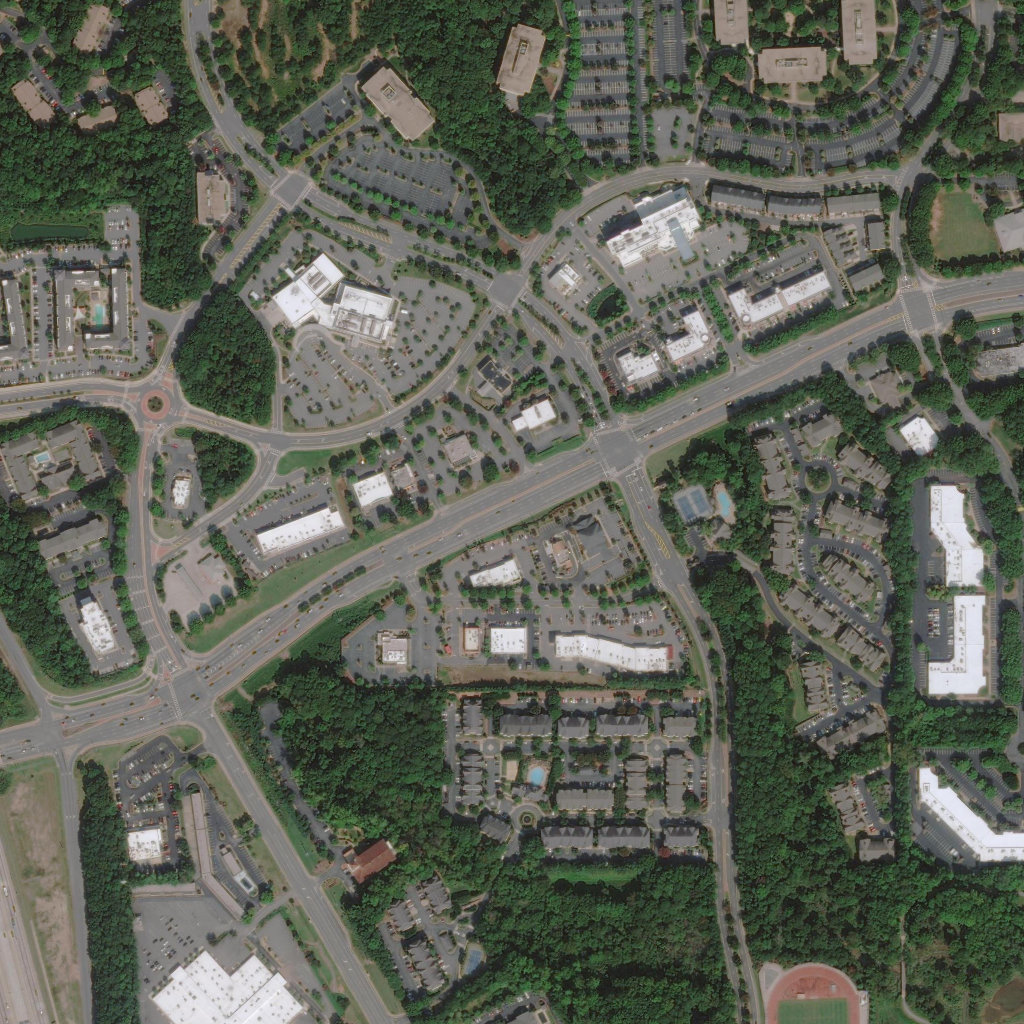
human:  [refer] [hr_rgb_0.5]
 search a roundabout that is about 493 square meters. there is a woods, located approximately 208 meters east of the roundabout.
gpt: <box>[[49, 78, 53, 82, 0]]</box>

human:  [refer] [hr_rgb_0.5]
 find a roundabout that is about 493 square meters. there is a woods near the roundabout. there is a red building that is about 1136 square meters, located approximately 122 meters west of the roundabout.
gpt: <box>[[49, 78, 53, 82, 0]]</box>

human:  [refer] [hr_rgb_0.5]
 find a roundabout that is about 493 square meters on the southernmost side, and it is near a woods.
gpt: <box>[[49, 78, 53, 82, 0]]</box>

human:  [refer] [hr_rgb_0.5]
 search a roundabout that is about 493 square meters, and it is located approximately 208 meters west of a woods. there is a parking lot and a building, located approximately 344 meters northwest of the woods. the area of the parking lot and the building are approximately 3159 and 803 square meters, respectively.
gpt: <box>[[49, 78, 53, 82, 0]]</box>